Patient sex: F
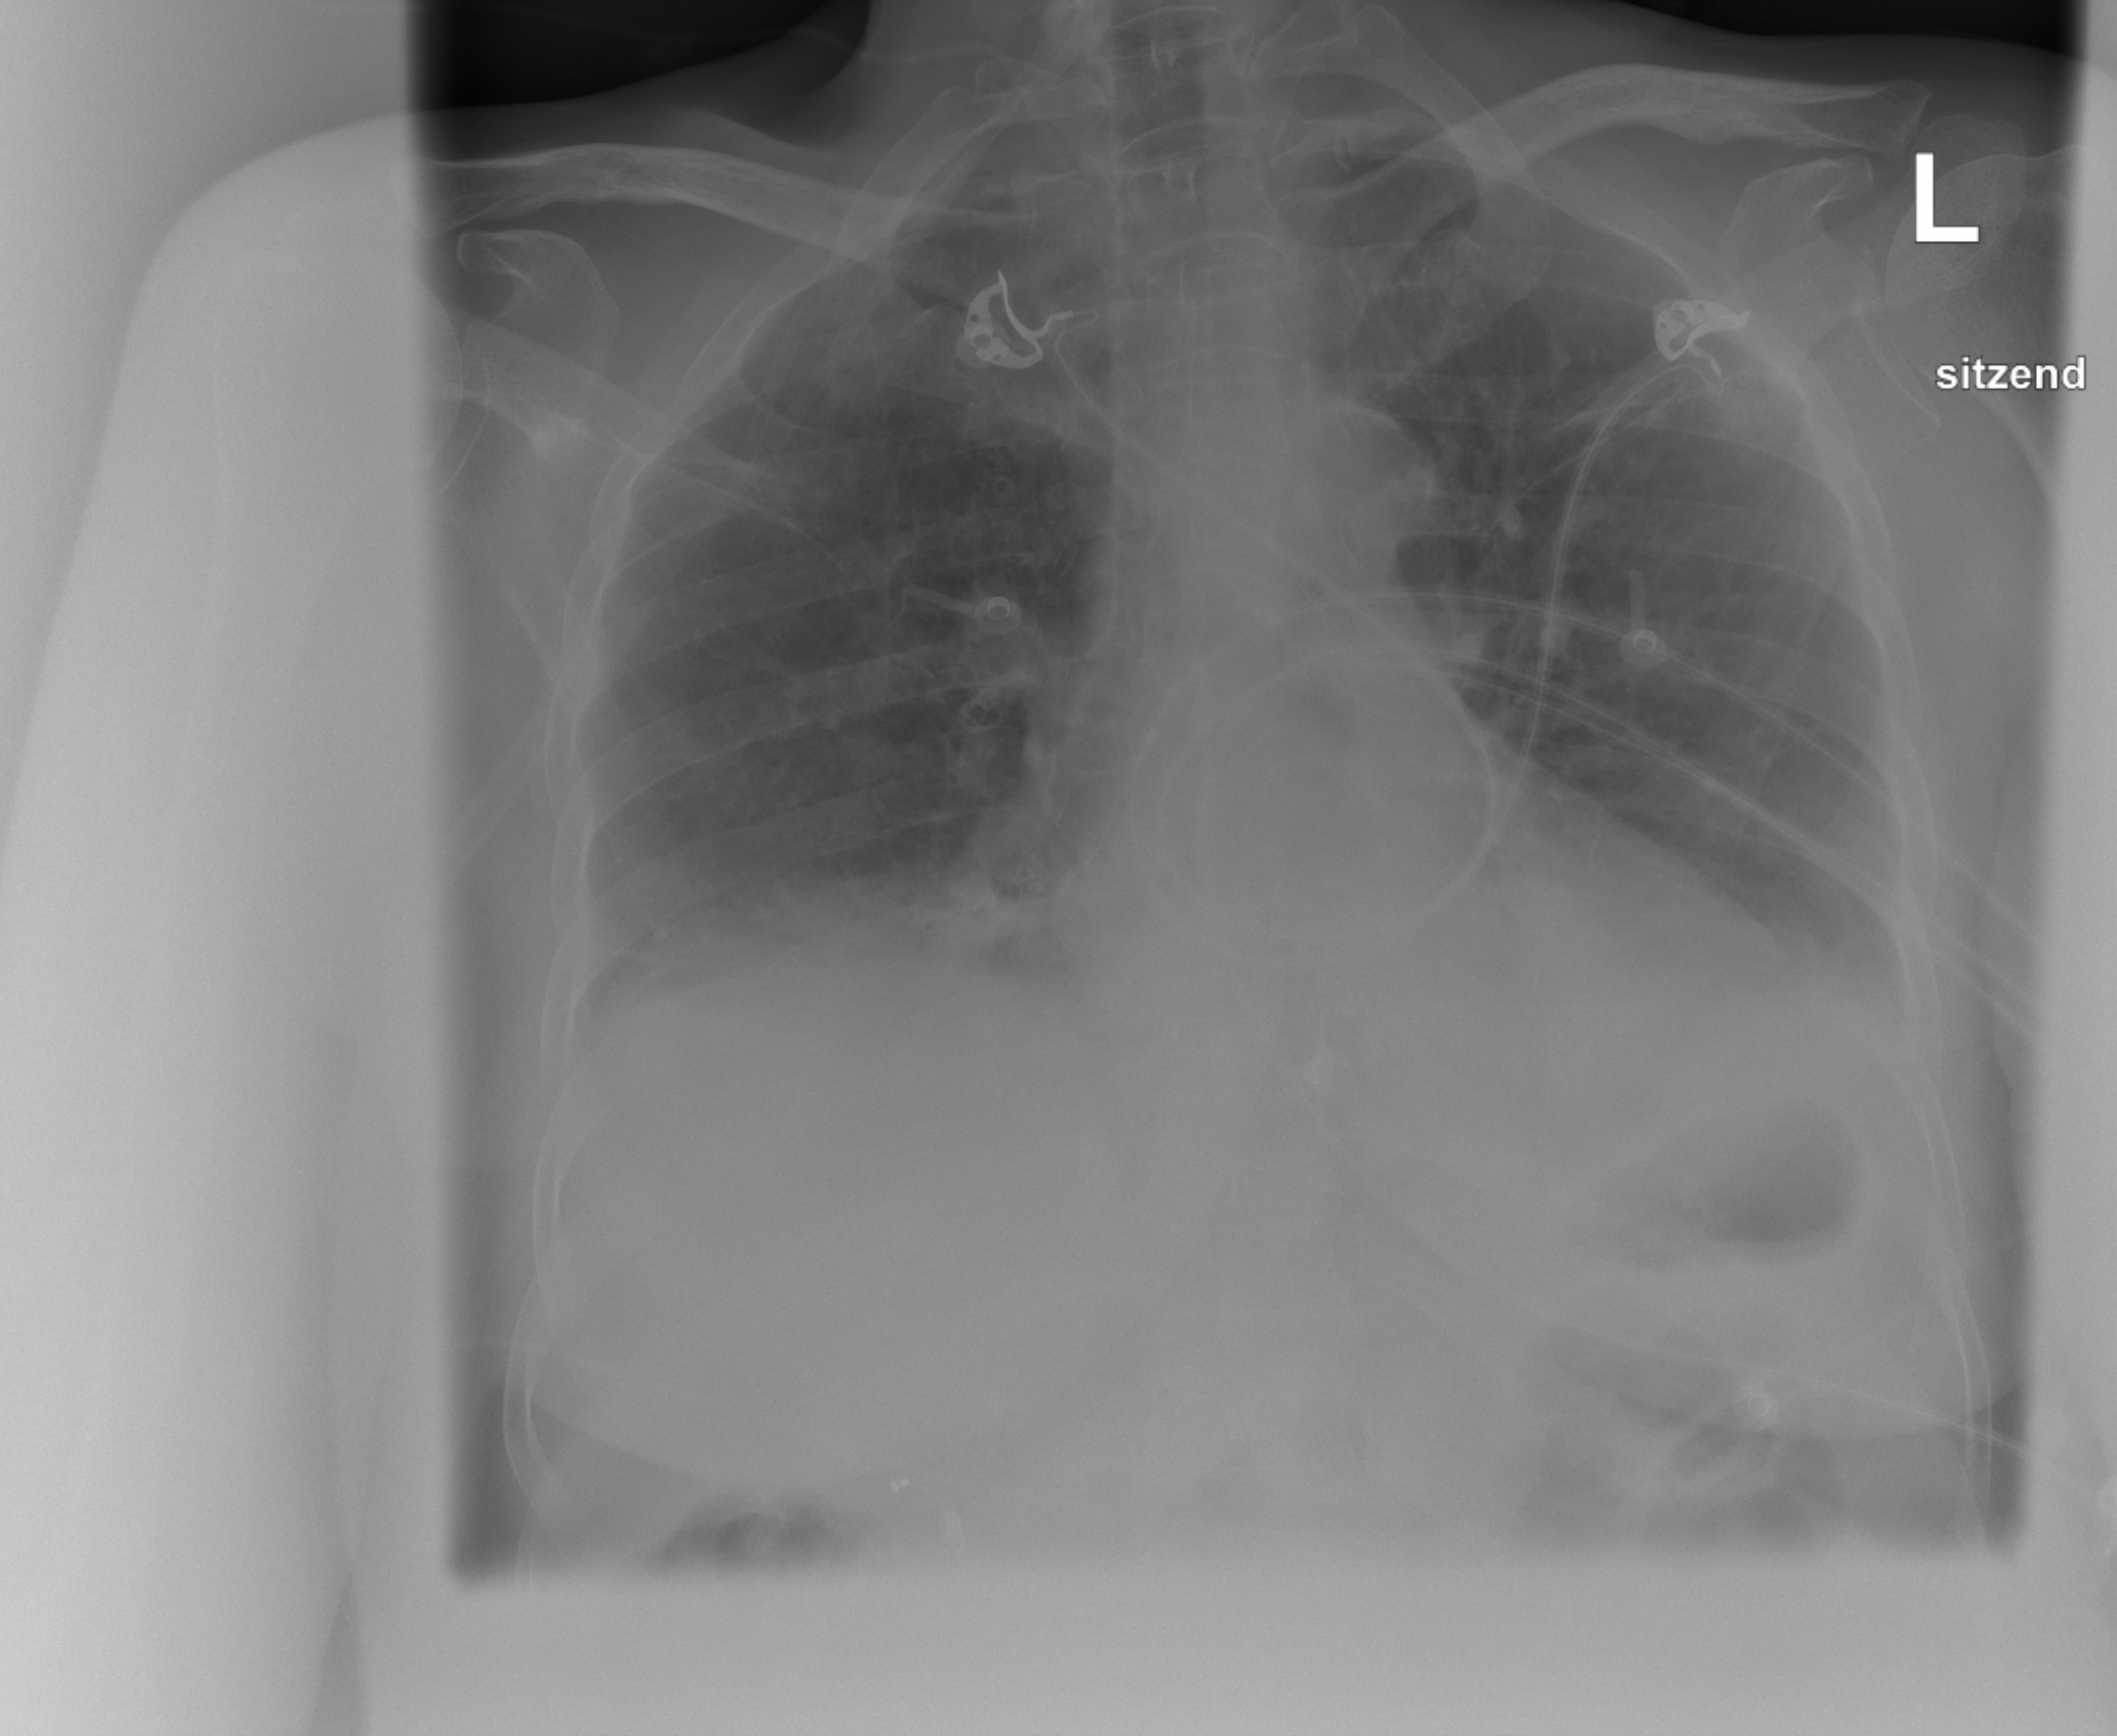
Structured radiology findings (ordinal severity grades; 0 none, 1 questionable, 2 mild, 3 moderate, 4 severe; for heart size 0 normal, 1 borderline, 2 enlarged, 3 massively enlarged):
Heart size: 0
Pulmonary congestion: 0
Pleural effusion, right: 2
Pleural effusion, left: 2
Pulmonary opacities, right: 0
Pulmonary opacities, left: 0
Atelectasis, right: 2
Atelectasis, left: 2